Aerial crown-view tile of a tropical tree (Barro Colorado Island, Panama), acquired 20250317:
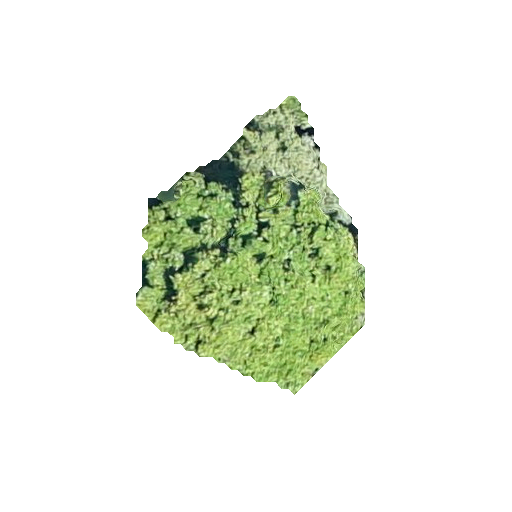
Species: Prioria copaifera
GBIF accepted scientific name: Prioria copaifera
Crown area: 65.104 m²